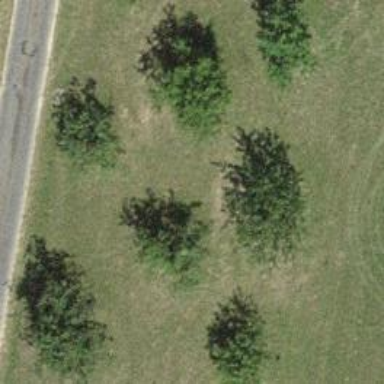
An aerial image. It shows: Mixed-leaf deciduous tree in its natural environment.